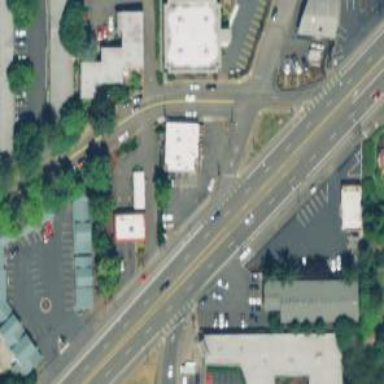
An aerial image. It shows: Primary-link highway with sidewalk on the left.